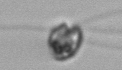
Label: flagellate_morphotype1